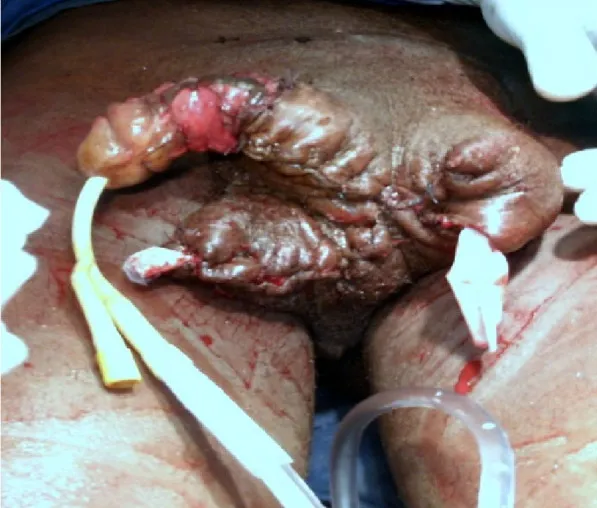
Postoperative appearance of the external genitalia.
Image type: pathology (fish)